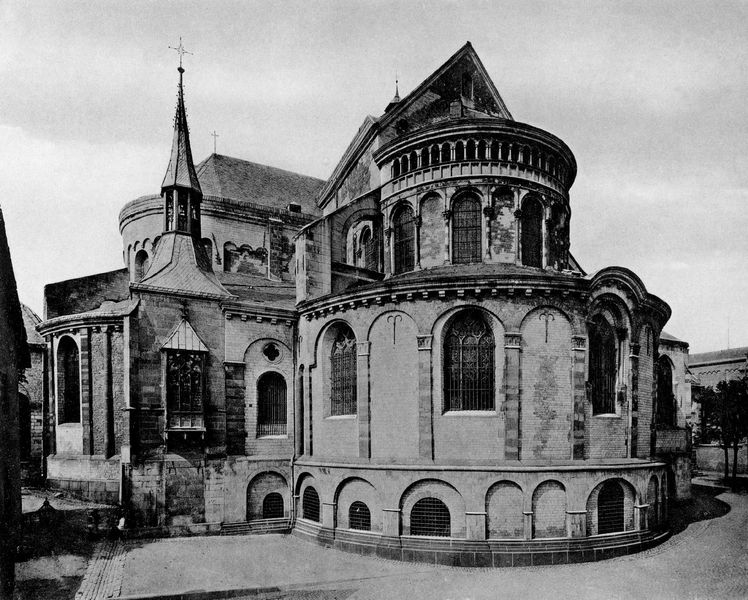
Titel: St. Maria im Kapitol in Köln
Standort: Köln, St. Maria im Kapitol (EU - D - NRW)
Schlagwörter: baum, himmel, schatten, fenster, grau, säule, dach, gebäude, architektur, gitter, kirche, rund, turm, bogen, platz, rundbogen, foto, fotografie, kreuz, schwarz-weiß, fries, gesims, kreuze, glasmalerei, triforium, apsis, romanik, chor, fotographie, rundbau, kirchenfenster, bleiverglasung, ent, strebeboen